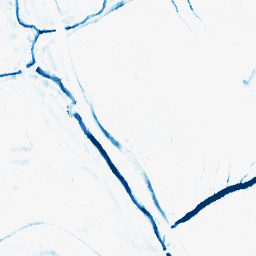
Category: morphological
Decomposition family: morphological_ellipse
Decomposition parameters: operation: closing
width: 10
height: 5
Upsampling method: regularized
Upsampling parameters: scale: 2
lambda_reg: 0.01
Upsampling scale: 2